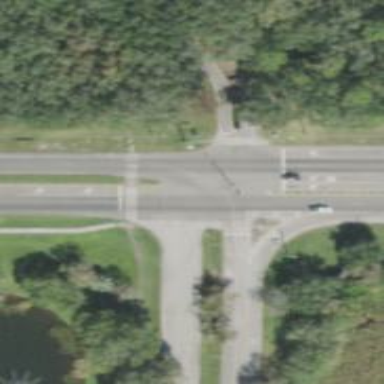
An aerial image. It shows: Zebra crossing on the road.